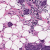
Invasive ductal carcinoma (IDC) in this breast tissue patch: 0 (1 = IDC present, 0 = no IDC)